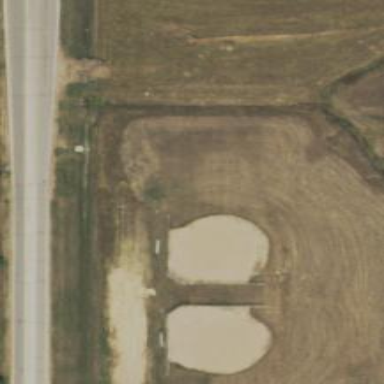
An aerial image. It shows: Baseball pitch for leisure land.